RGB frame:
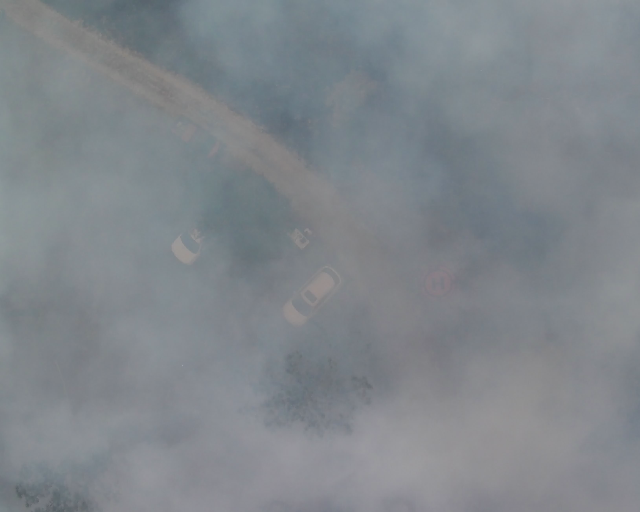
Thermal frame:
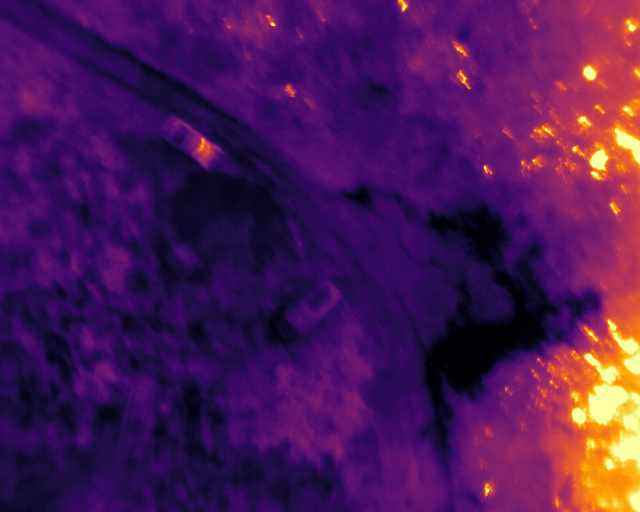
Captured: 2026-02-26 03:05:16
Pixels at or above 80 °C: 470 (fraction of frame: 0.001434)